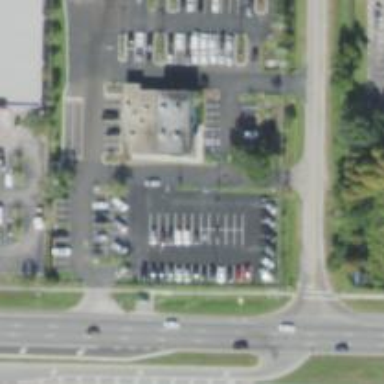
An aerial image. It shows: Car rental service.